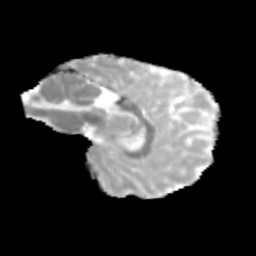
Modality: MD
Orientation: sagittal
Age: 12
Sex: male
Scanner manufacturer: siemens
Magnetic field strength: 3 T
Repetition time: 3.8 s
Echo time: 0.07 s